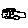
Label: car